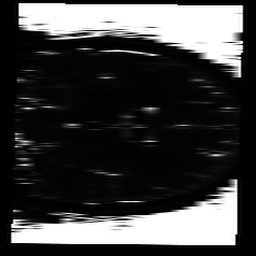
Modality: T2map
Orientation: coronal
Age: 30
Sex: male
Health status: ill